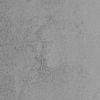
Label: not_dusty